Question: The default behaviour of a prompt box selects the entire text when opened. Can this behaviour be changed to a custom position of the mouse cursor within the box?
'prompt('Please choose your left window:', document.URL);'

For example I want the cursor to be pointed directly after the '//'.
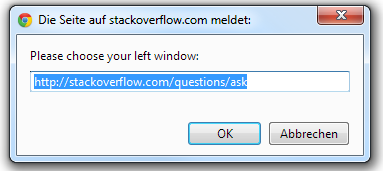
Answer: Have a look at example in <URL>
Main idea to remove selection is the following:
'''
$input.focus();
$input.val($input.val());
'''
First focusing the input, then resetting it's value. It's DOM based, and will not work for prompt window. Based on authors comment to the question.